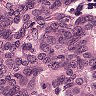
Metastatic tissue present: yes